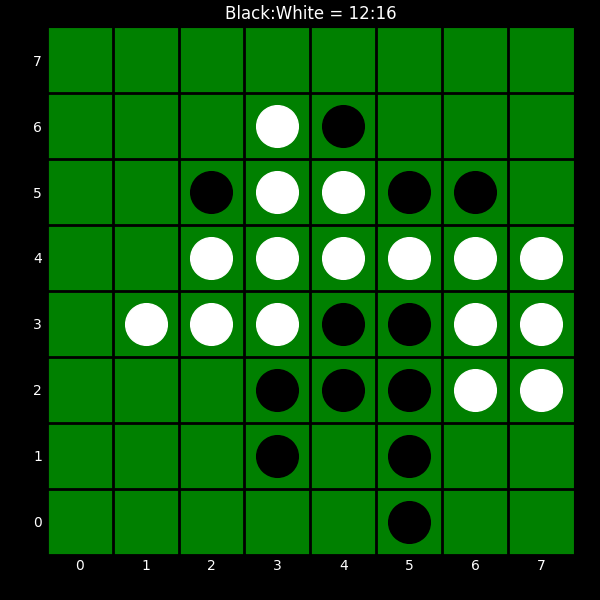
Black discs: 12
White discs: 16